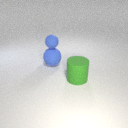
large blue rubber sphere below small blue rubber sphere